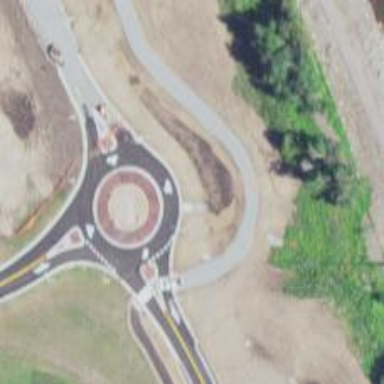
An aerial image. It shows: Tertiary road with asphalt surface leading to roundabout.